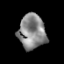
Tissue: prostate
Cell type: B cells
Senescence score: 0.3139
Nuclear area (px): 913
Mean DAPI intensity: 136.978